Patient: sex F, age 65
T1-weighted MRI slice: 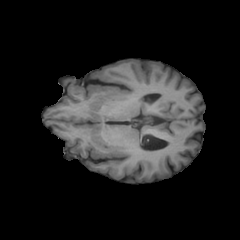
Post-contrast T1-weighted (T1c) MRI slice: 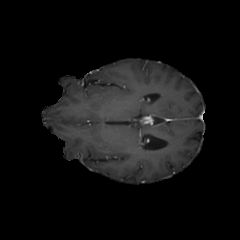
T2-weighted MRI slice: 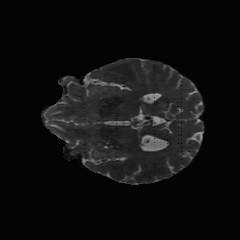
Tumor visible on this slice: no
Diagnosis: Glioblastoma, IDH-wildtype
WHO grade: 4